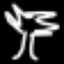
Label: palm tree